Aerial crown-view tile of a tropical tree (Barro Colorado Island, Panama), acquired 20250317:
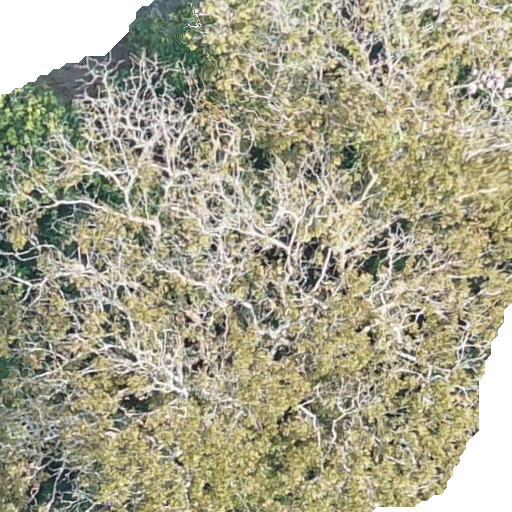
Species: Dipteryx oleifera
GBIF accepted scientific name: Dipteryx oleifera
Crown area: 464.285 m²